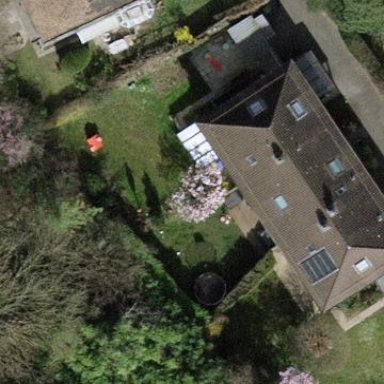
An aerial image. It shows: Garden enclosed by fence.